Question: I'm looking for a query where I need to show all the Suppliers from the Suppliers table that doesn't have products from category 1 (Products.CategoryID = 1). Whenever I run it it always gives an error.

'''
Select SupplierID From Suppliers su
where SupplierID NOT IN
(select distinct SupplierID from Products
where SupplierID in
(select SupplierID from Products where CategoryID=1)
'''
Side question: How do I get these results but with suppliers that has products from cat. 6 ? (So none from cat1 but does have from cat6).
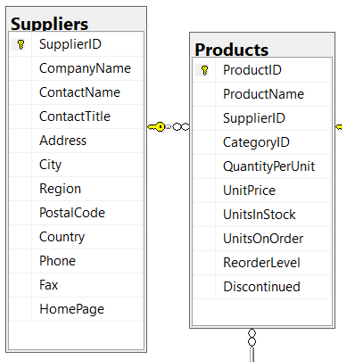
Answer: Rather than using sub-selects, try to use set based operations like 'join's or 'exists'. One option for your situation is below, though there are several ways to achieve what you are looking to do. Which one is best will depend on your data:
'''
select su.SupplierID
From Suppliers as su
where not exists(select null -- The only check here is for a record, so you can select any value and it won't change the functionality
from Products as p
where su.SupplierID = p.SupplierID
and p.CategoryID = 1
)
'''